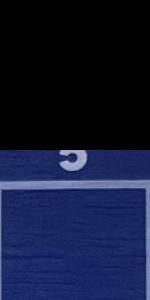
Label: Empty